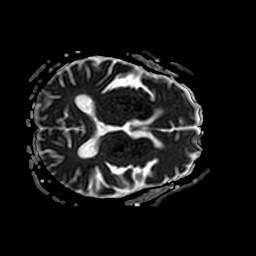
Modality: ADC
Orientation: axial
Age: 67
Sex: male
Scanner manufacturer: philips
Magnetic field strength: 3 T
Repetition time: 4.261 s
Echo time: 0.06024 s